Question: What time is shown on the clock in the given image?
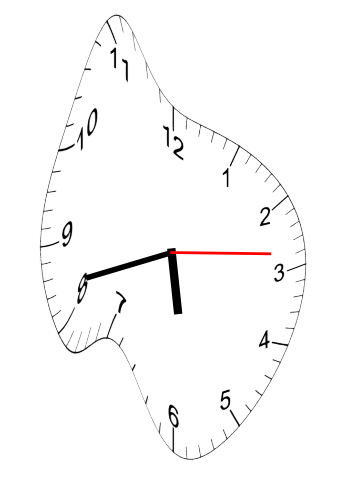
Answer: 05:42:14